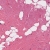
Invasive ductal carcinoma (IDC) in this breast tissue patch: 0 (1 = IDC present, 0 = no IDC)